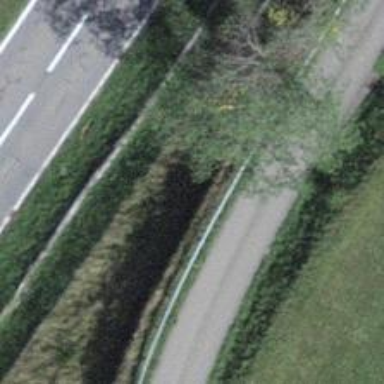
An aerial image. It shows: Guard rail as barrier.